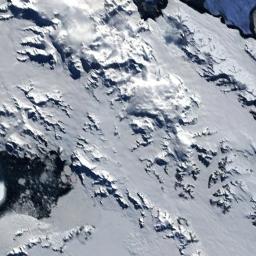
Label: snowberg